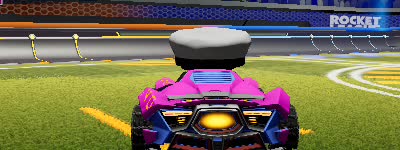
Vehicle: werewolf